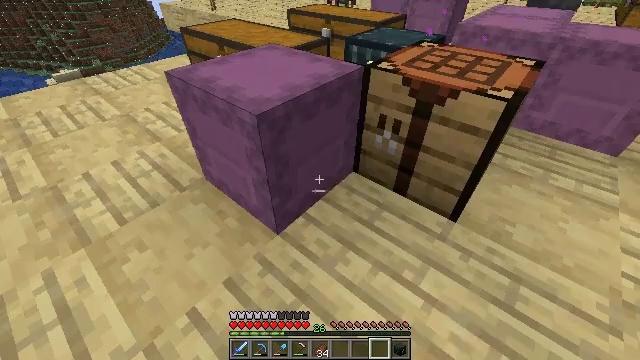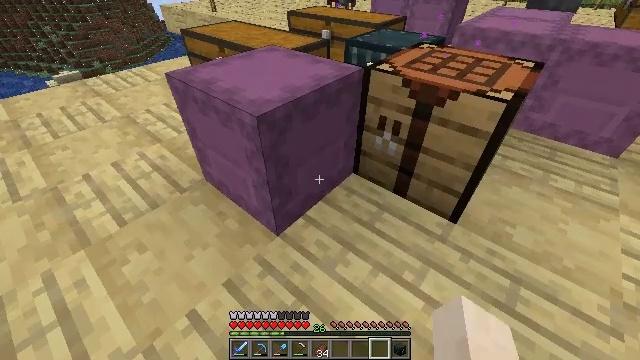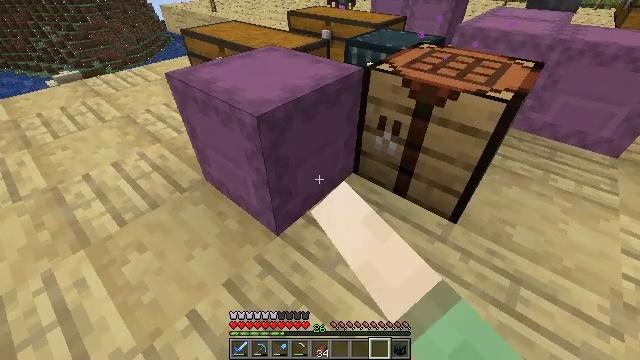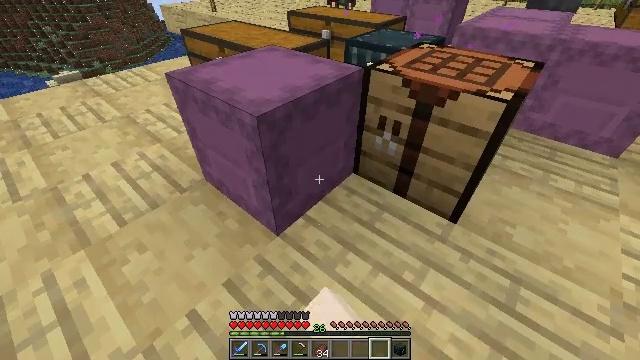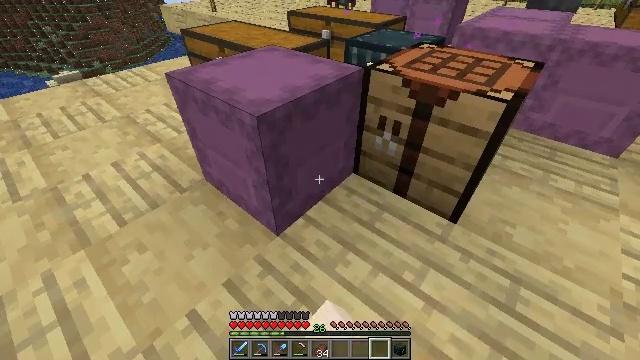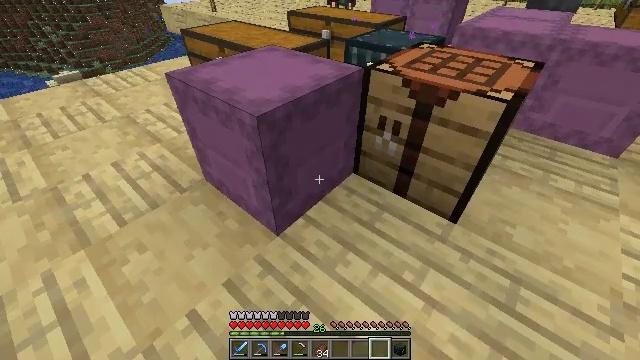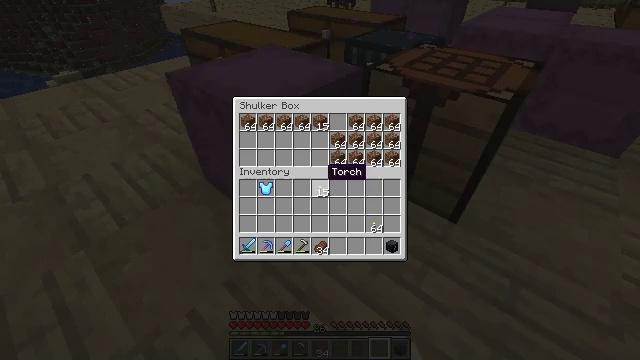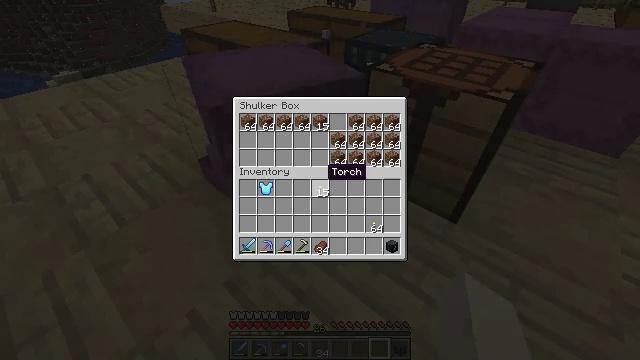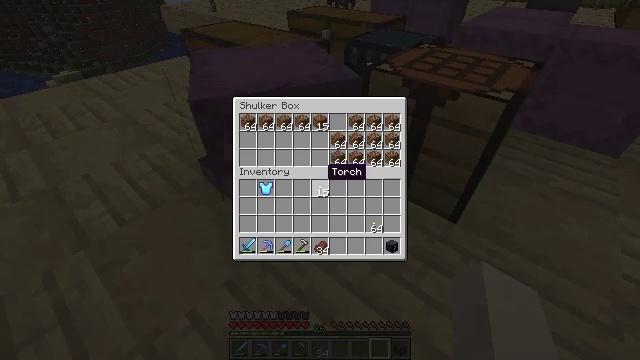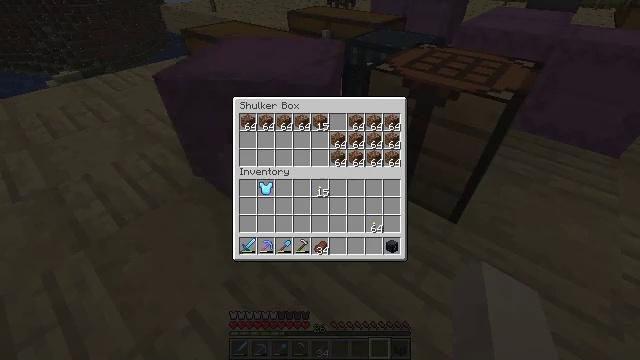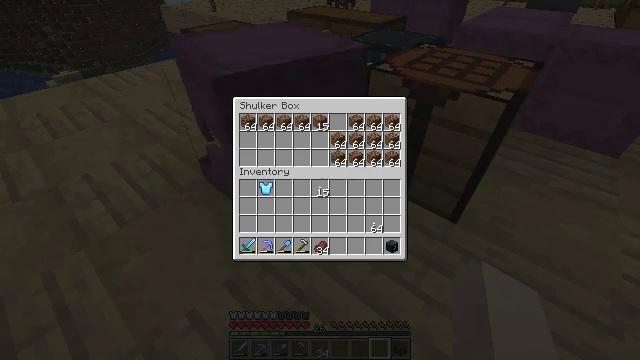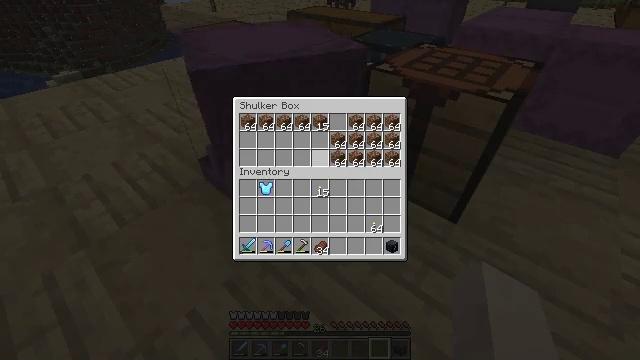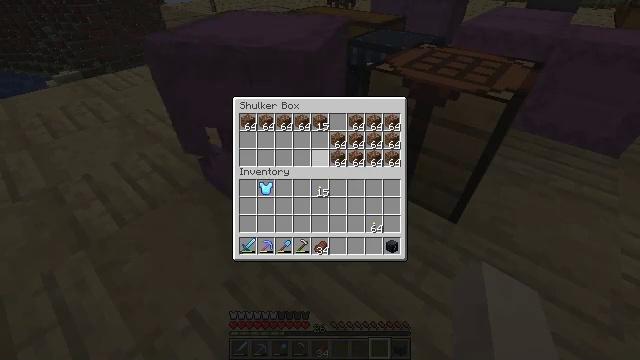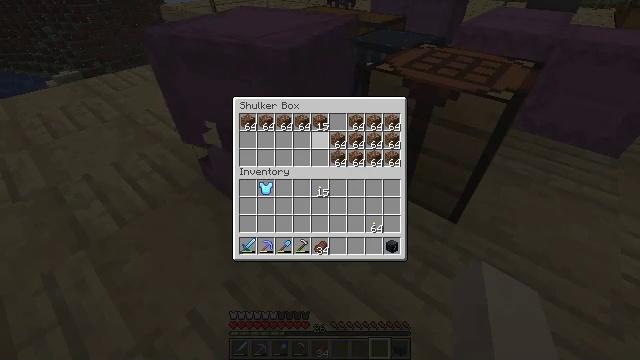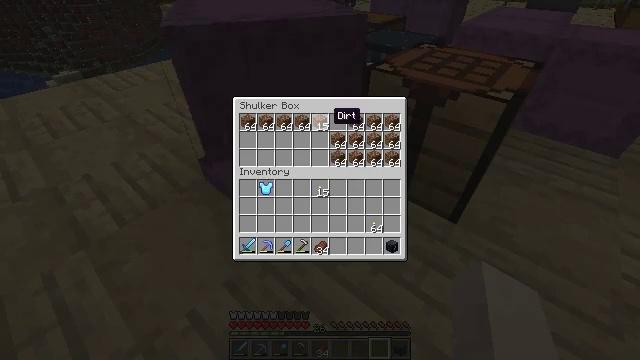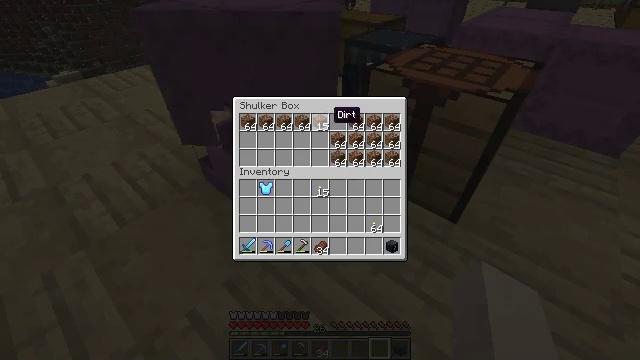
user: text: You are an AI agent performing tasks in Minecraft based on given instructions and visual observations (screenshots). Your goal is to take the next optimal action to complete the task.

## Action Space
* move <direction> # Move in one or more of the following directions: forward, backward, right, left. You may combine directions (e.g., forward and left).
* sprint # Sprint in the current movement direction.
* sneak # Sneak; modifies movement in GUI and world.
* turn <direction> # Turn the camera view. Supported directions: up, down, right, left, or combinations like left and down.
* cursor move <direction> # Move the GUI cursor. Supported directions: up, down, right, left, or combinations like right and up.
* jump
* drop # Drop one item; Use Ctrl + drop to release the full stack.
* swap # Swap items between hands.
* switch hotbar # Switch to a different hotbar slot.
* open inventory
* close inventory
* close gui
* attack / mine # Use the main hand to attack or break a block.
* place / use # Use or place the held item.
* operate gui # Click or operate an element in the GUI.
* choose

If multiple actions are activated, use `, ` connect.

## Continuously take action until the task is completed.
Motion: motion action
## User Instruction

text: Break the shulker box to collect it.
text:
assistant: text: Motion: use / place
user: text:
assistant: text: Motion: use / place
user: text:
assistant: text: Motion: use / place
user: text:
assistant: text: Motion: no_op
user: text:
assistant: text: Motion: no_op
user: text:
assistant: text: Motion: open gui
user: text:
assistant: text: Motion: no_op
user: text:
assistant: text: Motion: no_op
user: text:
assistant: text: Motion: no_op
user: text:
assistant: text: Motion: cursor move up
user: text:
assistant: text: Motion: cursor move up
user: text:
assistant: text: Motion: cursor move up
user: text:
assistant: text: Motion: cursor move up
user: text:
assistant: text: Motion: sneak, cursor move up
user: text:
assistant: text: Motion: sneak
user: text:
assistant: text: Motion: sneak
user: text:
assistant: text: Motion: sneak, operate gui
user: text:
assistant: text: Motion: sneak, operate gui
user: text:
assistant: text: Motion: sneak
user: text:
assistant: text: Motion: sneak, cursor move left
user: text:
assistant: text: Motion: sneak
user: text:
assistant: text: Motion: sneak, operate gui
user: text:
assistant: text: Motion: sneak, operate gui
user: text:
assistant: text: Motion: sneak, cursor move left
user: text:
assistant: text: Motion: sneak, cursor move left
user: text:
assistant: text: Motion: sneak, operate gui
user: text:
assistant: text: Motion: sneak, operate gui
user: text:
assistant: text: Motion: sneak
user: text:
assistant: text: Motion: sneak
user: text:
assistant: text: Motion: sneak